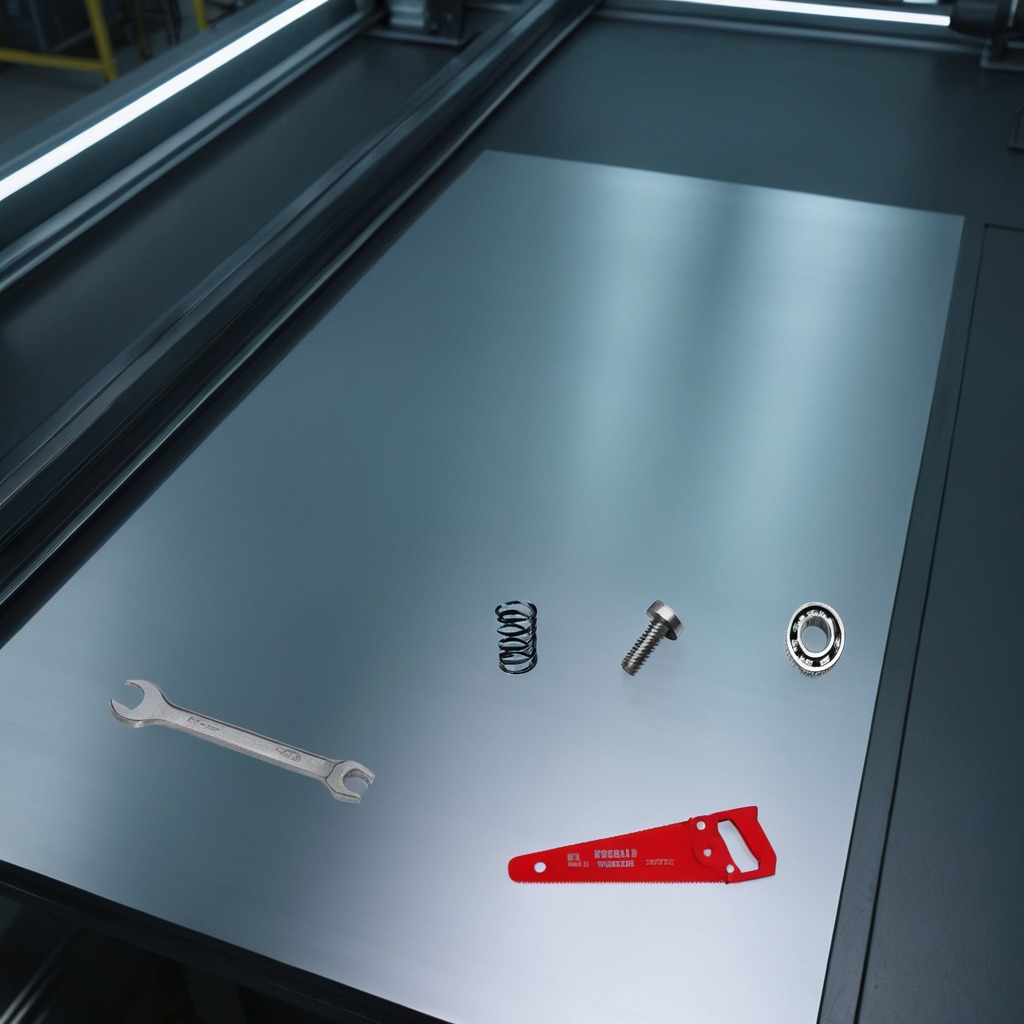
A ball bearing, a machine screw, a coiled metal spring, a saw, and a wrench are lying on the metal table.